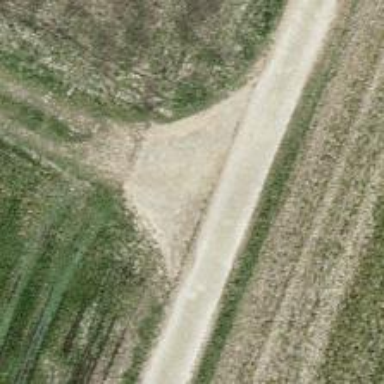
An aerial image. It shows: Concrete track with grade1 tracktype.